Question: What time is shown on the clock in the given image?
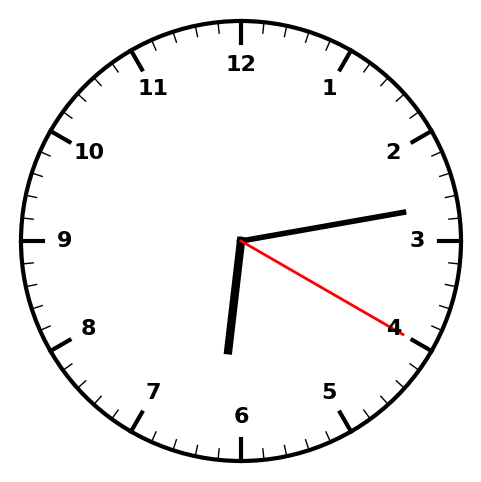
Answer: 06:13:20